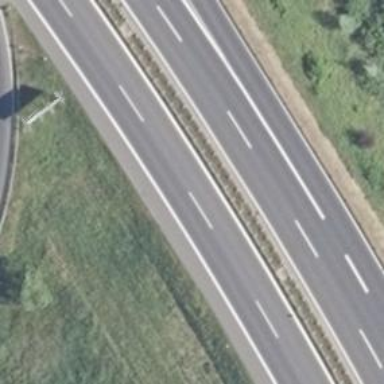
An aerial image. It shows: Trunk highway designated as motorroad.